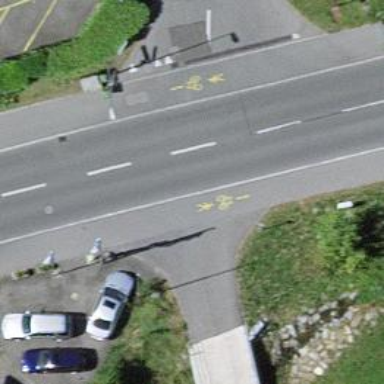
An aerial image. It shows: Secondary road with separate cycle track and sidewalks on both sides.